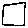
Label: square